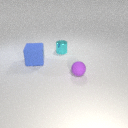
large blue rubber cube in front of small cyan metal cylinder